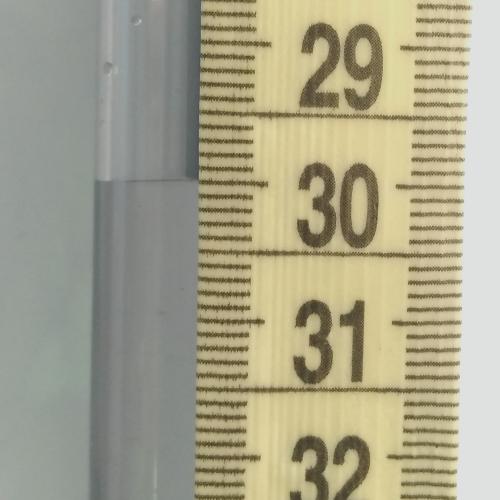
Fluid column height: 30.0 cm